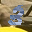
Label: 3